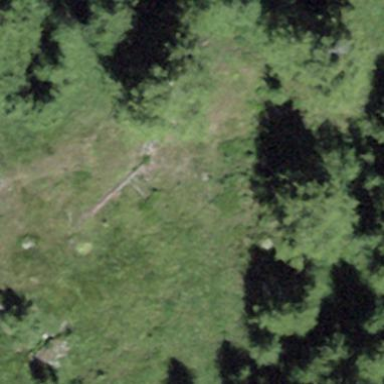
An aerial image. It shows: Area covered with grass.